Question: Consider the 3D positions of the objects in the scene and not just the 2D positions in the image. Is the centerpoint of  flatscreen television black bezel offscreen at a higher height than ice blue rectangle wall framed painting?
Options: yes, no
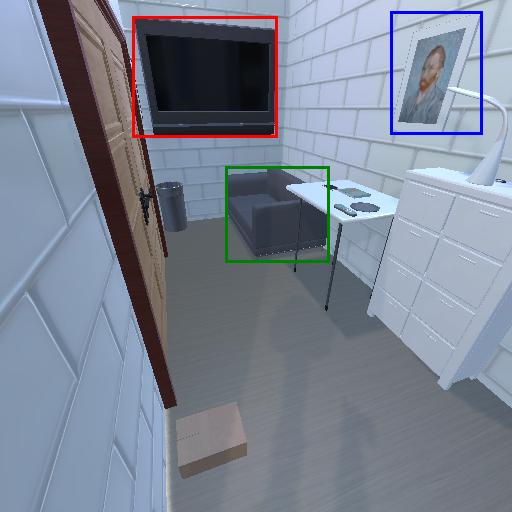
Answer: yes